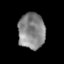
Tissue: prostate
Cell type: T cells
Senescence score: 0.3388
Nuclear area (px): 936
Mean DAPI intensity: 134.847